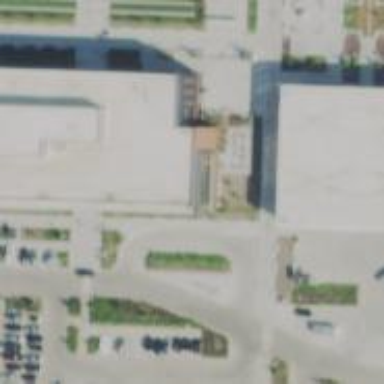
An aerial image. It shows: College building.